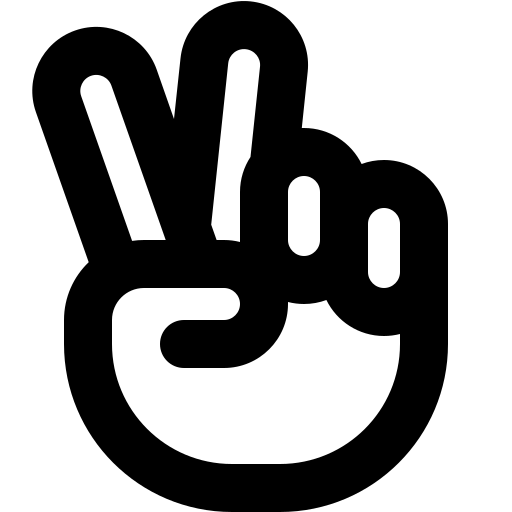
Tags: icon, FontAwesome, fa-icon, outline, hand, peace